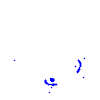
Particle: kaon